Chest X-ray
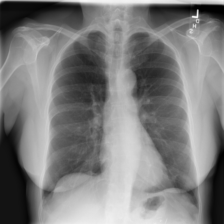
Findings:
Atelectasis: negative
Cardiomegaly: negative
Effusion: negative
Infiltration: negative
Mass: negative
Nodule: negative
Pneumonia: negative
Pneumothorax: negative
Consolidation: negative
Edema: negative
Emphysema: negative
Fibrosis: negative
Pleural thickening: negative
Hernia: negative